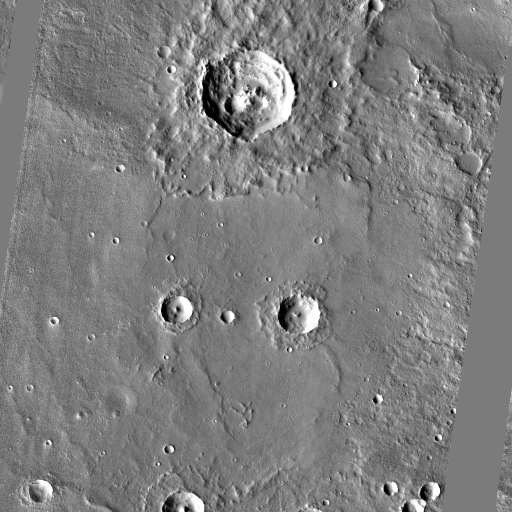
Crater classes present: Background, Other, Layered, Buried, Secondary